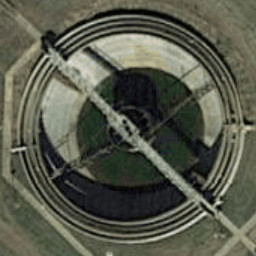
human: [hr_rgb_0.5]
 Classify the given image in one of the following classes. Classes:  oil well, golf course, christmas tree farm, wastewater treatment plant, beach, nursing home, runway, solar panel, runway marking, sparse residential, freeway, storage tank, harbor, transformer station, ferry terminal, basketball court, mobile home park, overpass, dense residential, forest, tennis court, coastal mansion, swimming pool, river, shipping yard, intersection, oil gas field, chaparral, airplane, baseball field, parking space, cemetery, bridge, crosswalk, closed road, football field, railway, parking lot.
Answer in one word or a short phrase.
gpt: wastewater treatment plant